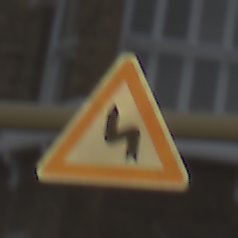
Verkehrszeichen: DoppelkurveZunaechstLinks
Umgebung: Outdoor, Urban
Tageszeit: MorningAfternoon
Wetter: Overcast
Licht: Natural
Jahreszeit: NotSpecified
Kontrast: LowContrast